The image is the raw time-domain waveform of a rolling-element bearing's vibration signal. Based on the visible evidence, which condition applies: normal, inner_race, outer_race, ball?
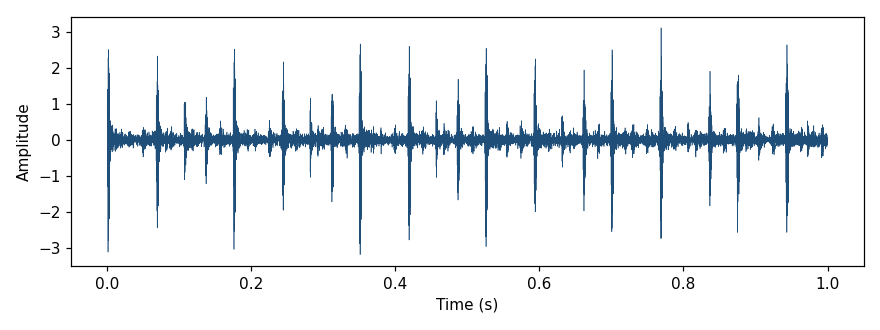
Answer: outer_race